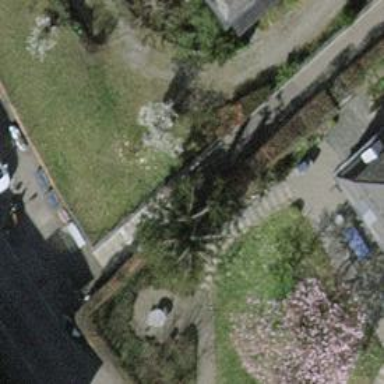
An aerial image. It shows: Stone steps along the road.